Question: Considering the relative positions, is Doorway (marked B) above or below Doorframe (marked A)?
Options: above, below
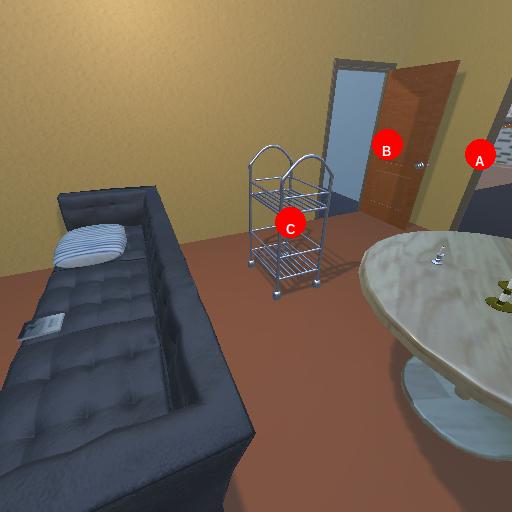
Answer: above